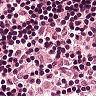
Metastatic tissue present: no